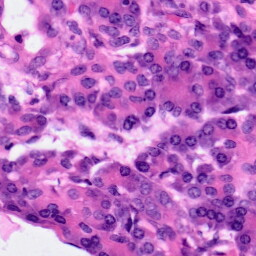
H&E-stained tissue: Pancreatic